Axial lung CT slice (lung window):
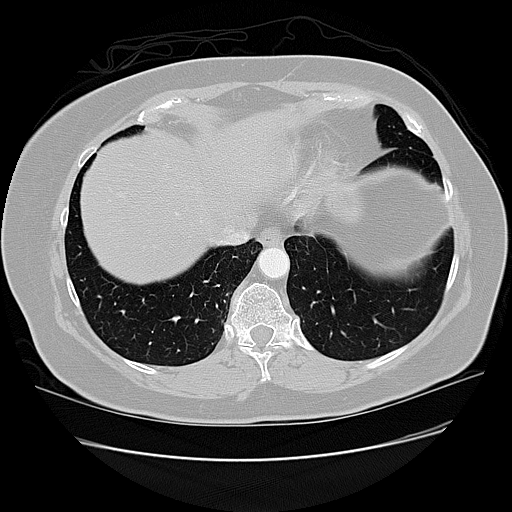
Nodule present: no